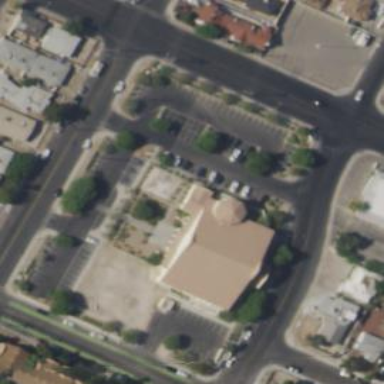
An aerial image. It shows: Place of worship.